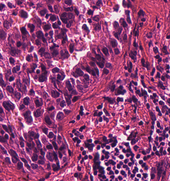
Tumor epithelial tissue: yes
Tumor-associated stroma tissue: yes
Normal tissue: no